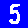
Digit: 5